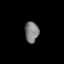
Tissue: lung
Cell type: Epithelial cells
Senescence score: 0.1775
Nuclear area (px): 280
Mean DAPI intensity: 127.543